Question: Below I will attach the whole class I have for my window (this is wpf). I will comment what I believe to be issues/concerns/problems and afterwards I will explain my comments below in list order. Most helpful answer will be those who answer listed questions using the code as reference. I will provide main window cs and also RowContainer class (simple management class).
Here is a picture of the gui...
'''
public partial class MainWindow : Window
{
public static DebugWindow debugWindow;
public static MainWindow mainWindow;
public static Dispatcher mainWindowDispacter;
private Object locker = new Object();
public ConnectionHandle ConnectionHandler;
public RowContainer[] RowContents;
public MainWindow()
{
InitializeComponent();
mainWindow = this;
mainWindowDispacter = this.Dispatcher;
}
public RowContainer RowExists(Client c)
{
if (RowContents == null)
return null;
foreach (RowContainer r in RowContents)
{
if (r.GetClient().getUID().Equals(c.getUID()))
return r;
}
return null;
}
// ----------------1 --------------------
public void RemoveFromRowList(RowContainer r)
{
List<RowContainer> l = new List<RowContainer>();
List<int> usedList = new List<int>();
int deleteRowNumber = r.rowNumber;
foreach (RowContainer rr in RowContents)
{
if (!r.Equals(rr))
{
if (rr.rowNumber > deleteRowNumber)
rr.rowNumber--;
l.Add(rr);
}
}
RowContents = l.ToArray();
}
//----------------------- 2 -------------------
public void AddToRowList(RowContainer r)
{
if (RowContents == null)
{
r.rowNumber = 1;
RowContents = new RowContainer[] { r };
return;
}
List<RowContainer> l = new List<RowContainer>();
List<int> usedList = new List<int>();
foreach (RowContainer rr in RowContents)
{
l.Add(rr);
usedList.Add(rr.rowNumber);
}
Console.WriteLine(usedList.ToString());
int? firstAvailable = Enumerable.Range(1, int.MaxValue)
.Except(usedList)
.FirstOrDefault();
r.rowNumber = (int)firstAvailable;
l.Add(r);
RowContents = l.ToArray();
}
private void onDebugLogClick(object sender, RoutedEventArgs e)
{
if (debugWindow == null)
{
debugWindow = new DebugWindow();
debugWindow.Show();
}
else
{
if (debugWindow.IsVisible)
{
debugWindow.Hide();
}
else
debugWindow.Visibility = Visibility.Visible;
}
}
public BitmapImage ToImage(byte[] array)
{
using (var ms = new System.IO.MemoryStream(array))
{
var image = new BitmapImage();
image.BeginInit();
image.CacheOption = BitmapCacheOption.OnLoad;
image.StreamSource = ms;
image.EndInit();
return image;
}
}
// type 0 - image, 1 - status, 2 - OS, 3 - Idle, 4 - bitaccount
public void UpdateRowContainer(RowContainer r, int type)
{
switch (type)
{
case 0:
BitmapImage image = ToImage(r.Image);
System.Windows.Controls.Image uiImage = (System.Windows.Controls.Image)MyGrid.Children.Cast<UIElement>().First(e => Grid.GetRow(e) == r.rowNumber & Grid.GetColumn(e) == 0);
if (uiImage == null)
{
}
else
{
uiImage.Source = image;
}
break;
case 2:
Label OsLabel = (System.Windows.Controls.Label)MyGrid.Children.Cast<UIElement>().First(e => Grid.GetRow(e) == r.rowNumber & Grid.GetColumn(e) == 5);
OsLabel.Content = r.Os;
break;
case 3:
Label idleLabel = (System.Windows.Controls.Label)MyGrid.Children.Cast<UIElement>().First(e => Grid.GetRow(e) == r.rowNumber & Grid.GetColumn(e) == 3);
idleLabel.Content = r.idle;
break;
}
}
// --------------------------- 3----------------------
public void CreateClientRowContainer(Client c, byte[] imageBytes)
{
RowContainer newContainer = new RowContainer(c);
BitmapImage image = ToImage(imageBytes);
newContainer.Image = imageBytes;
Label cLabel = new Label();
Label osLabel = new Label();
Label stateLabel = new Label();
Label bitAccountLabel = new Label();
Label idleTimeLabel = new Label();
osLabel.Content = "N/A";
stateLabel.Content = "N/A";
bitAccountLabel.Content = "N/A";
idleTimeLabel.Content = "N/A";
cLabel.Content = c.getClientIp();
cLabel.SetValue(Grid.ColumnProperty, 1);
stateLabel.SetValue(Grid.ColumnProperty, 2);
idleTimeLabel.SetValue(Grid.ColumnProperty, 3);
bitAccountLabel.SetValue(Grid.ColumnProperty, 4);
osLabel.SetValue(Grid.ColumnProperty, 5);
int rowCount = this.MyGrid.RowDefinitions.Count;
this.MyGrid.RowDefinitions.Add(new RowDefinition());
Style style = this.FindResource("LabelTemplate") as Style;
Style style2 = this.FindResource("OSTemplate") as Style;
cLabel.Style = style;
stateLabel.Style = style;
bitAccountLabel.Style = style;
idleTimeLabel.Style = style;
osLabel.Style = style2;
cLabel.SetValue(Grid.RowProperty, rowCount);
bitAccountLabel.SetValue(Grid.RowProperty, rowCount);
stateLabel.SetValue(Grid.RowProperty, rowCount);
idleTimeLabel.SetValue(Grid.RowProperty, rowCount);
osLabel.SetValue(Grid.RowProperty, rowCount);
System.Windows.Controls.Image imgIcon = new System.Windows.Controls.Image();
imgIcon.Height = 150;
imgIcon.HorizontalAlignment = HorizontalAlignment.Center;
imgIcon.VerticalAlignment = VerticalAlignment.Top;
imgIcon.Source = image;
MyGrid.Children.Add(cLabel);
MyGrid.Children.Add(idleTimeLabel);
MyGrid.Children.Add(stateLabel);
MyGrid.Children.Add(bitAccountLabel);
MyGrid.Children.Add(osLabel);
ConnectionHandle.SendRequestInformation(c, 3);
imgIcon.SetValue(Grid.ColumnProperty, 0);
imgIcon.SetValue(Grid.RowProperty, rowCount);
MyGrid.Children.Add(imgIcon);
AddToRowList(newContainer);
}
// -------------------- 4 ---------------------
public void RemoveClientGrid(Client c)
{
RowContainer con = RowExists(c);
if (con == null)
return;
if (MyGrid.RowDefinitions.Count < con.rowNumber)
{
RemoveFromRowList(con);
return;
}
Console.WriteLine("Removing row: " + con.rowNumber);
Console.WriteLine("Total rows: " + MyGrid.RowDefinitions.Count);
RowDefinitionCollection defs = MyGrid.RowDefinitions;
foreach (UIElement control in MyGrid.Children)
{
if (Grid.GetRow(control) == con.rowNumber)
{
MyGrid.Children.Remove(control);
}
}
defs.RemoveAt(con.rowNumber);
RemoveFromRowList(con);
}
protected override void OnClosing(CancelEventArgs e)
{
if (debugWindow != null)
debugWindow.Close();
Environment.Exit(Environment.ExitCode);
base.OnClosing(e);
}
private void onServerStartClick(object sender, RoutedEventArgs e)
{
if (ConnectionHandler == null)
{
ConnectionHandler = new ConnectionHandle();
}
else
{
MessageBox.Show("Server Has Already Started!");
}
}
private Client GetRowClient(int row)
{
foreach(RowContainer r in RowContents) {
if (r.rowNumber == row)
return r.client;
}
return null;
}
private void onRefreshMenuClick(object sender, RoutedEventArgs e)
{
MenuItem mi = sender as MenuItem;
if (mi != null)
{
ContextMenu cm = mi.CommandParameter as ContextMenu;
if (cm != null)
{
Grid g = cm.PlacementTarget as Grid;
if (g != null)
{
var p = Mouse.GetPosition(g);
int row = 0;
int col = 0;
double accumulatedHeight = 0.0;
double accumulatedWidth = 0.0;
// calc row mouse was over
foreach (var rowDefinition in g.RowDefinitions)
{
accumulatedHeight += rowDefinition.ActualHeight;
if (accumulatedHeight >= p.Y)
break;
row++;
}
Client c = GetRowClient(row);
if (c != null)
{
ConnectionHandle.SendRequestInformation(c, 1);
ConnectionHandle.SendRequestInformation(c, 4);
}
else
if (debugWindow != null)
debugWindow.LogTextBox.AppendText("Unable to find client!");
}
}
}
}
private void onDisconnectClicked(object sender, RoutedEventArgs e)
{
MenuItem mi = sender as MenuItem;
if (mi != null)
{
ContextMenu cm = mi.CommandParameter as ContextMenu;
if (cm != null)
{
Grid g = cm.PlacementTarget as Grid;
if (g != null)
{
var p = Mouse.GetPosition(g);
int row = 0;
int col = 0;
double accumulatedHeight = 0.0;
double accumulatedWidth = 0.0;
// calc row mouse was over
foreach (var rowDefinition in g.RowDefinitions)
{
accumulatedHeight += rowDefinition.ActualHeight;
if (accumulatedHeight >= p.Y)
break;
row++;
}
Client c = GetRowClient(row);
if (c != null)
{
// ----- RemoveFromClientPool is basically RemoveClientGrid(c) seen above.
ClientHandle.RemoveFromClientPool(c, "Server Requested");
}
else
if (debugWindow != null)
debugWindow.LogTextBox.AppendText("Unable to find client!");
}
}
}
}
}
'''
1) I marked this method RemoveFromRowList simply because I am not sure if all the rows need to move up when I try to remove a row. The row numbers are given and held in the RowContainer class.
2) Almost the same concern as one... I am not sure what exactly happens so I just inserted a row number... so say if there are 5 clients and the 3rd one on the wpf grid disconnects then the next client that connects gets row 3? That sounds silly please tell me the they just get shifted as in 4 will be 3 and 5 will become 4...?
3) This is how it generates a new row for the grid. It's ugly but it seems to be working my only concern is really the numbering I have row 0 taken my some default text. So count will start me at the right new row i guess. Since if the first client comes on its count = 1 (only counting the default row i had before).
4) Well I believe this is my main issue. The remove of all controls and the row itself. It seems like its throwing System.InvalidOperationException at the moment. But I am also sure my row numbering is off...
---- Overall issues: a) What happens to row numbers as a row leaves? (new client comes and it gets last spot and all other clients that were there get shifted up a row?)
b) How do I efficiently remove a row in Grid on wpf including all controls within that row?
I don't believe there is a problem with my RowContainer class it's just dirty atm as I can do all get;set; but it will obviously not throw any real errors how it is.
'''
public class RowContainer
{
public byte[] Image { get; set; }
public String state;
public String ip;
public String Os {get; set;}
public String bitacc;
public String idle {get; set;}
public Client client;
public int rowNumber { get; set; }
public RowContainer(Client c)
{
this.ip = c.getClientIp();
this.client = c;
}
public void SetIdleTime(String time)
{
this.idle = time;
}
public void SetState(String st)
{
this.state = st;
}
public void SetBCAccount(String bc){
this.bitacc = bc;
}
public String GetIp()
{
return this.ip;
}
public String GetBitAccount()
{
return this.bitacc;
}
public Client GetClient()
{
return this.client;
}
public String GetIdleTime()
{
return this.idle;
}
public String GetState()
{
return this.GetState();
}
}
'''
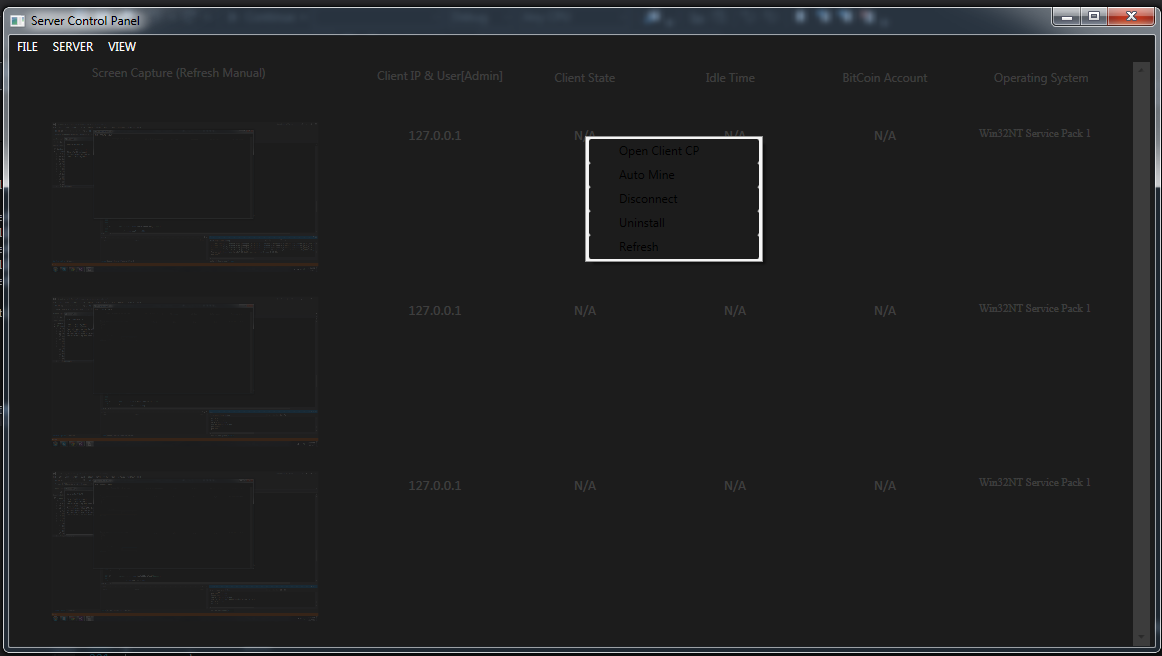
Answer: I guess you are new to WPF, so my first advise is to free up some time and read about MVVM. this is one of the main advantages in WPF. you can look at that question for example
<URL>
regarding your question , Grid control is a layout control take a look here <URL>
When you want to display a list of items it would be better to use ItemsControl (ListBox for example).
read here: <URL> this will save you the hassle of maintaining valid indexes and handling the creating and deletion of rows.